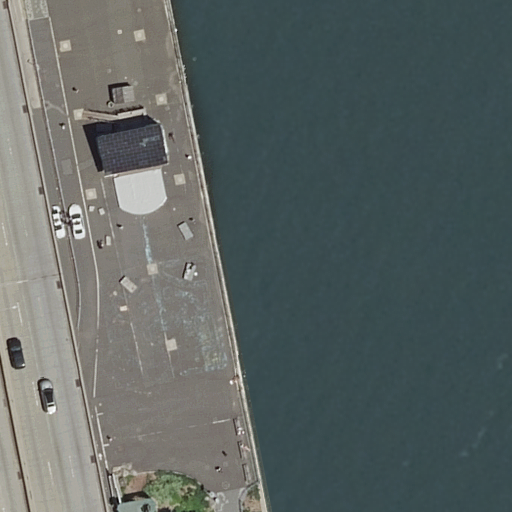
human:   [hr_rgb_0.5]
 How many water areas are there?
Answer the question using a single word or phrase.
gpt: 1

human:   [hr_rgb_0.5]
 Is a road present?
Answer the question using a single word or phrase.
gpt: yes

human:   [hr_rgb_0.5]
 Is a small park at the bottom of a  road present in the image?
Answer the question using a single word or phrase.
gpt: no

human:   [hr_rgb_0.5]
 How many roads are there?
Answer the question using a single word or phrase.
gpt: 5

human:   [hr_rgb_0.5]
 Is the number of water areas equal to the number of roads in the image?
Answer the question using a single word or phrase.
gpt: no

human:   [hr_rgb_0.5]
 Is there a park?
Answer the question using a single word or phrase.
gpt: yes

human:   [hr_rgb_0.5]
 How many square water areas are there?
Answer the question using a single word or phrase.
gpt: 0

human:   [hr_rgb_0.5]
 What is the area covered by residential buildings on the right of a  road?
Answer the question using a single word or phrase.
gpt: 0m2

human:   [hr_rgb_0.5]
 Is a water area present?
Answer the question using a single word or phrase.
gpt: yes

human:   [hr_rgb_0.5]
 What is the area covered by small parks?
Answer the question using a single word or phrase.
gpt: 0m2

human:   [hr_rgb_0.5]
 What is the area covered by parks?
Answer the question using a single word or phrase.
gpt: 2744m2

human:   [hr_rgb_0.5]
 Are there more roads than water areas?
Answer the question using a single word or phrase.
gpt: yes

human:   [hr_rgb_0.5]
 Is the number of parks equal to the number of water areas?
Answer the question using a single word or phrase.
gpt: yes

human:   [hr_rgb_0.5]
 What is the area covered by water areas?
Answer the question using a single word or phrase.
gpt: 6112m2

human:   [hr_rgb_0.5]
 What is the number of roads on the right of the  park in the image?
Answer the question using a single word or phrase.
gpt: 0

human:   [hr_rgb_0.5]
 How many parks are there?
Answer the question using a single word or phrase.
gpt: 1

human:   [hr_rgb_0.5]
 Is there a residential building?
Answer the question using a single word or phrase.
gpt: no

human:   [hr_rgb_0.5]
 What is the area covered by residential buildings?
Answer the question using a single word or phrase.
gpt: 0m2

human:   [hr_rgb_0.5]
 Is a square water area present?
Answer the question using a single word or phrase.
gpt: no

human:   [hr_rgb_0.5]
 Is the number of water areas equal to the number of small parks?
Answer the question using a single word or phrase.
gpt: no

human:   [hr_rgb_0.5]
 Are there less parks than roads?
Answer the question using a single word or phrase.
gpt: yes

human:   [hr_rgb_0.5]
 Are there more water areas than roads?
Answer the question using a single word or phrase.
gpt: no

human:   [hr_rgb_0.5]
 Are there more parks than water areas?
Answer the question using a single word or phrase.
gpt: no

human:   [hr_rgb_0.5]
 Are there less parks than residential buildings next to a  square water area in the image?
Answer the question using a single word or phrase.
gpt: no

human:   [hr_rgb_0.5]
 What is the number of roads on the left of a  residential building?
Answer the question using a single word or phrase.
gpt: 0

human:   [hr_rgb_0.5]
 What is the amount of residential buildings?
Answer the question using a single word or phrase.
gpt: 0

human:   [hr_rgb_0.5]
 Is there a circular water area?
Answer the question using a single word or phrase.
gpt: no

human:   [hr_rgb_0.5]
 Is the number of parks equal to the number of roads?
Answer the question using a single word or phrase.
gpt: no

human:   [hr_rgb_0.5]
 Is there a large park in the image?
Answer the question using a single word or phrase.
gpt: yes

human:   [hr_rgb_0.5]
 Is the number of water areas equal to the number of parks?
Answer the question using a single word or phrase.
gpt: yes

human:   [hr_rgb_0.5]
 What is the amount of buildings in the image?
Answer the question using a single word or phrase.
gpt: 0

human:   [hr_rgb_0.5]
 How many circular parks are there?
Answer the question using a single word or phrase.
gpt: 0

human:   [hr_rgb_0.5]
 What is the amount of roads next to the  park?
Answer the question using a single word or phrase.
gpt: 5

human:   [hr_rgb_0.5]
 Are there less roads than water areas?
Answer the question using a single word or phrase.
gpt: no

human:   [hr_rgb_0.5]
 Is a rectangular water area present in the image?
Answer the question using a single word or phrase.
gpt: yes

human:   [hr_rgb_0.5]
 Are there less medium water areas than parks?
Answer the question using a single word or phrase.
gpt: yes

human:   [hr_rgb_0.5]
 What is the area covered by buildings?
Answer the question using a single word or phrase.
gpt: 0m2

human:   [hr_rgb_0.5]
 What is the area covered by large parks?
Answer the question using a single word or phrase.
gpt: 2744m2

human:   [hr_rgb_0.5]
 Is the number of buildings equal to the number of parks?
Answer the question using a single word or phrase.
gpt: no

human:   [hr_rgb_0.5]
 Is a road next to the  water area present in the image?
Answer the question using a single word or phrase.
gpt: yes

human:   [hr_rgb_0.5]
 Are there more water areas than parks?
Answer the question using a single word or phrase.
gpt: no

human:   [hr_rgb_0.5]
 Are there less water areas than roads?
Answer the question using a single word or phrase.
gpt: yes

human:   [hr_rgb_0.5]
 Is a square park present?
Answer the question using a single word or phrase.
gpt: no

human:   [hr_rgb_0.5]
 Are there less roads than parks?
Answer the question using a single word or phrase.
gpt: no

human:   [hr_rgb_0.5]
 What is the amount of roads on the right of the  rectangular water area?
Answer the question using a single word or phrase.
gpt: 0

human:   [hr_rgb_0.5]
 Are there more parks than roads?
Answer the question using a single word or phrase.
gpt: no

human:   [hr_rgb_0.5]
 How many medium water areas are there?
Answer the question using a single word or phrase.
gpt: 0

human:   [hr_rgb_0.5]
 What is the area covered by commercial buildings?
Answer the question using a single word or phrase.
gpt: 0m2

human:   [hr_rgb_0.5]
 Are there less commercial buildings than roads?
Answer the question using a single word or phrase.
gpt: yes

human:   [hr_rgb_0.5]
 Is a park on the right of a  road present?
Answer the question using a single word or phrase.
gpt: yes

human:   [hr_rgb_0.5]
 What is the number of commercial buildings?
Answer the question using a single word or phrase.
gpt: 0

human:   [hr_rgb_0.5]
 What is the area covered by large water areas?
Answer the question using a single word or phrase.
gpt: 6112m2

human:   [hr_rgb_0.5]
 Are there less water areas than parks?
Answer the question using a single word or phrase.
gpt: no

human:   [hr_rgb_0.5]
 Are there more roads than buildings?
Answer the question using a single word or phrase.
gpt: yes

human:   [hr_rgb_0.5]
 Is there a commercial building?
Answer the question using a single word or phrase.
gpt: no

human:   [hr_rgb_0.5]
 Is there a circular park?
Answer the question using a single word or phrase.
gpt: no

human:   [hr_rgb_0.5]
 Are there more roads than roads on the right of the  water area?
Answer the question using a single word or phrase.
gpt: yes

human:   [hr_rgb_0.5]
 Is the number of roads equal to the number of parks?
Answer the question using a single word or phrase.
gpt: no

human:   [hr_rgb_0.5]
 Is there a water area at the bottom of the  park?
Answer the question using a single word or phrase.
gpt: no

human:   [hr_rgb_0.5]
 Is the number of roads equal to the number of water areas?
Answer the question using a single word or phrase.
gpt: no

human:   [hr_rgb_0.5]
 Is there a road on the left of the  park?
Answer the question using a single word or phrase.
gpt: yes

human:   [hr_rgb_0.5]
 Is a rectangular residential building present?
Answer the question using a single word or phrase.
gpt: no

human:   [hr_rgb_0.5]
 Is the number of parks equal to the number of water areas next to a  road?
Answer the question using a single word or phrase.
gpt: yes

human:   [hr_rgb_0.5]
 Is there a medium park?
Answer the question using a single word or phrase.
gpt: no